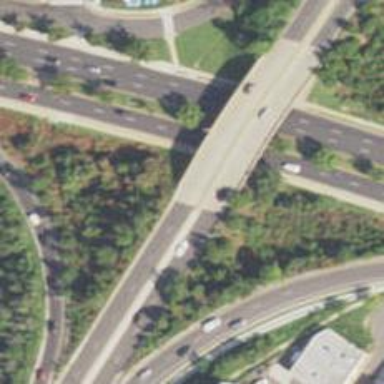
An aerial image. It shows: Primary_link highway crossing bridge.